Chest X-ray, AP view. Patient: 54 years old, sex M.
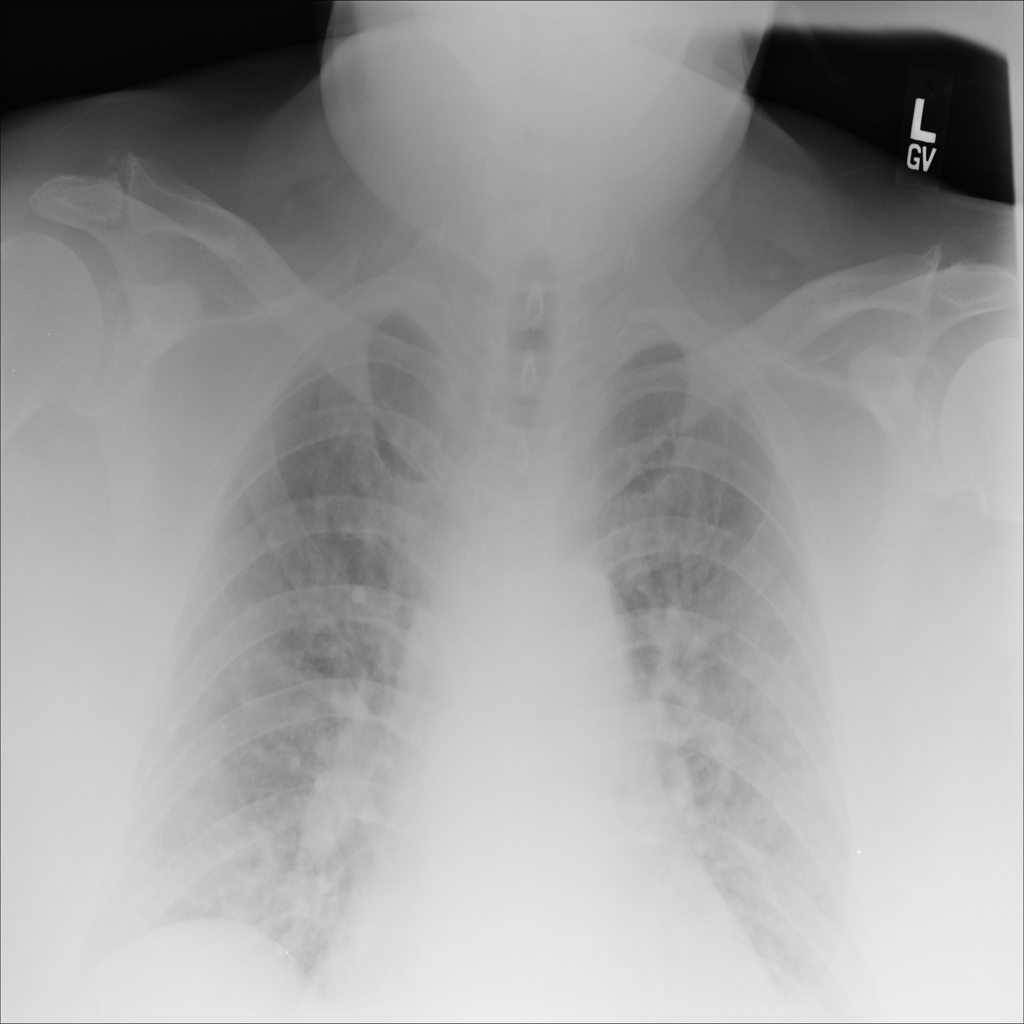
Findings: No Finding